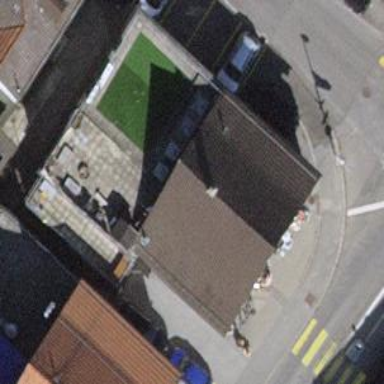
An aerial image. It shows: Detached building with gabled roof.